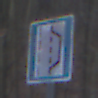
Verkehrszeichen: NothalteUndPannenbucht
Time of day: MorningAfternoon
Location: Outdoor (Nature)
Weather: Overcast
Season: Winter
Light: Natural